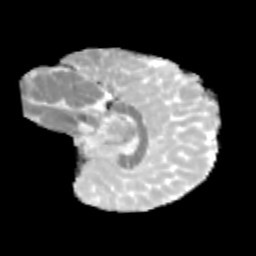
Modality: MD
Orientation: sagittal
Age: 10
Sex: male
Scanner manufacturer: siemens
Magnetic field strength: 3 T
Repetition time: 3.8 s
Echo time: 0.07 s